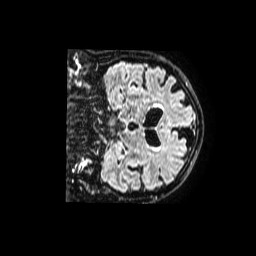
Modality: FLAIR
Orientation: coronal
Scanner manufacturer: philips
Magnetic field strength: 1.5 T
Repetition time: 8 s
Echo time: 0.3024 s